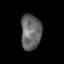
Tissue: skin
Cell type: Epithelial cells
Senescence score: 0.2269
Nuclear area (px): 715
Mean DAPI intensity: 102.241